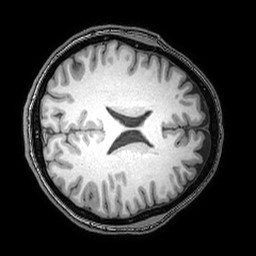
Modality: T1w
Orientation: axial
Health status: ill
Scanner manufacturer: philips
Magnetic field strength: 3 T
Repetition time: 0.007 s
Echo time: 0.0035 s